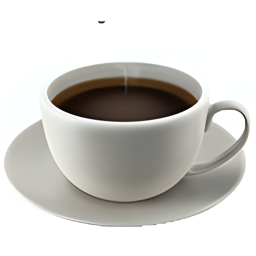
Name: hot beverage
Emoji: ☕
Group: Food & Drink
Sub-group: drink